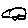
Label: car